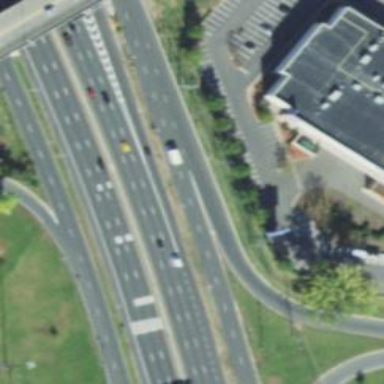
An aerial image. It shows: Urban freeway/expressway classified as trunk highway.